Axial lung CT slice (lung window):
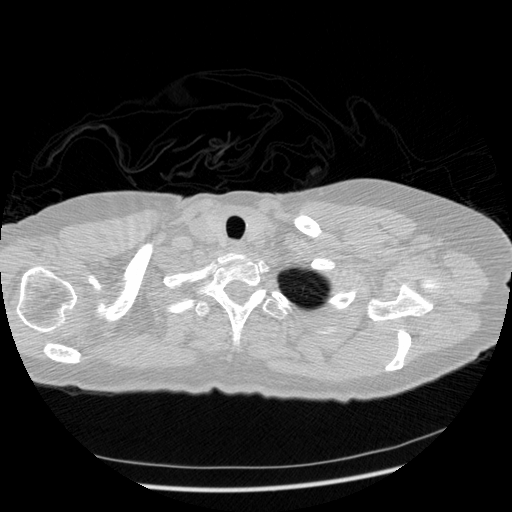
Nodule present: no